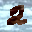
Label: 2